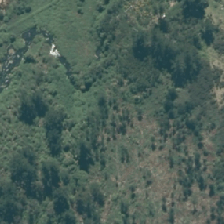
Land cover: high_producing_grassland